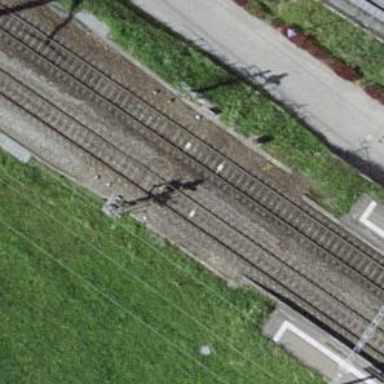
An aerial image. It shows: Railway signal.